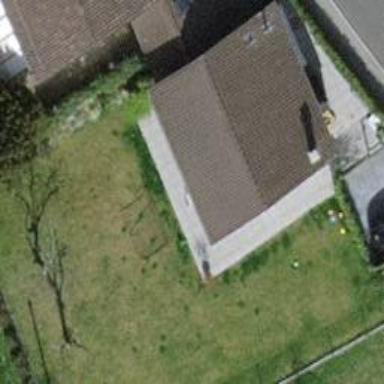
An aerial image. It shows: Garden enclosed by fence.